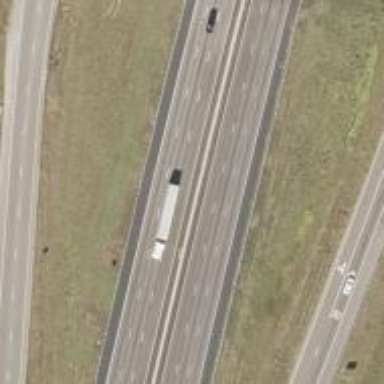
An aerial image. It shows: Asphalt motorway.